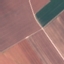
Label: AnnualCrop